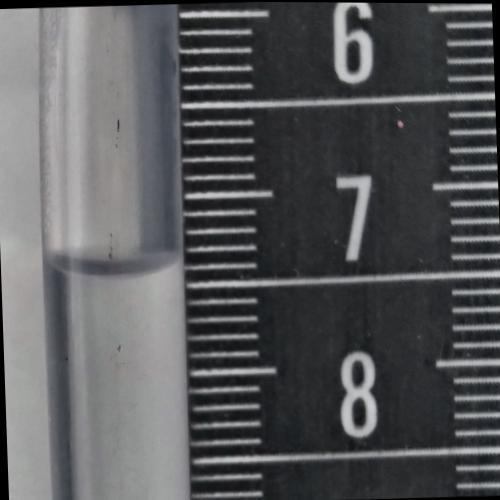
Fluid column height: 7.4 cm